Aerial crown-view tile of a tropical tree (Barro Colorado Island, Panama), acquired 20250915:
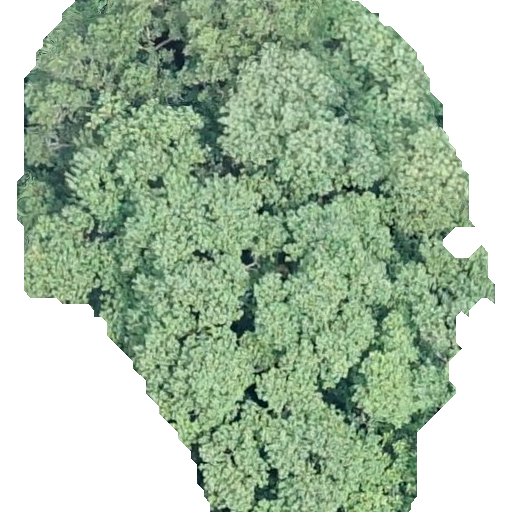
Species: Hieronyma alchorneoides
GBIF accepted scientific name: Hieronyma alchorneoides
Crown area: 317.433 m²